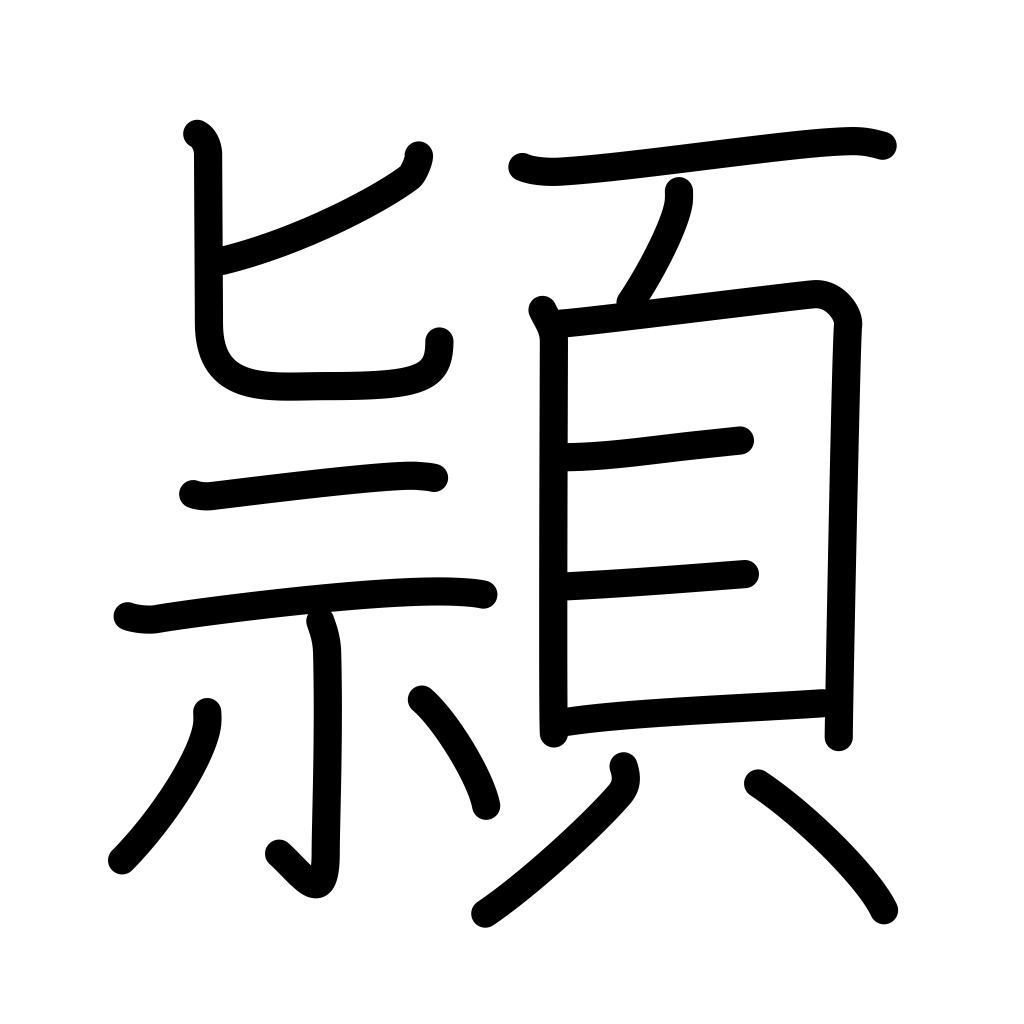
Meaning: heads of grain, cleverness